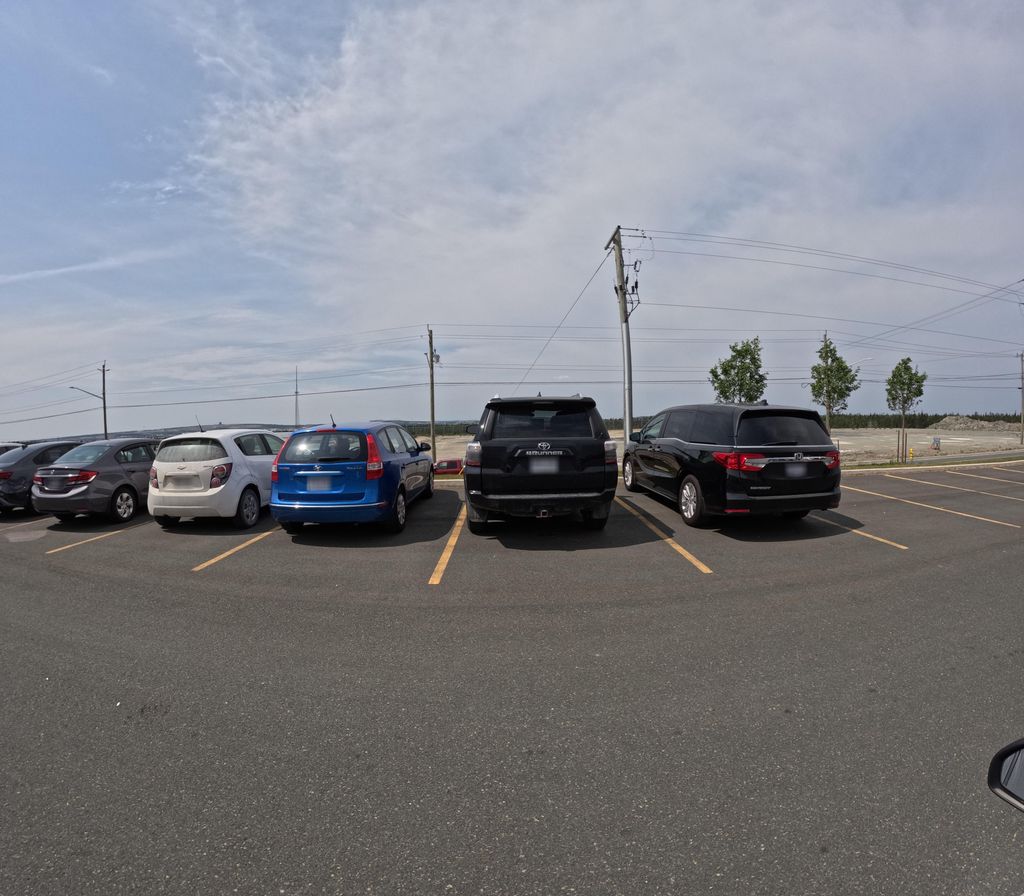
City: st_johns